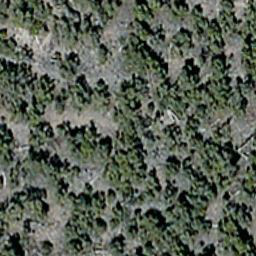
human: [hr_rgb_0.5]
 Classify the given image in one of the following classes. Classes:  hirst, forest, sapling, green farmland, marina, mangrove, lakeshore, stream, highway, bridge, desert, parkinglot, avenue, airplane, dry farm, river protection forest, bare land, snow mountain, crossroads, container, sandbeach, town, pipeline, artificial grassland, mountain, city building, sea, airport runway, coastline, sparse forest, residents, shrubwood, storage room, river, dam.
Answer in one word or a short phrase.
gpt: sparse forest